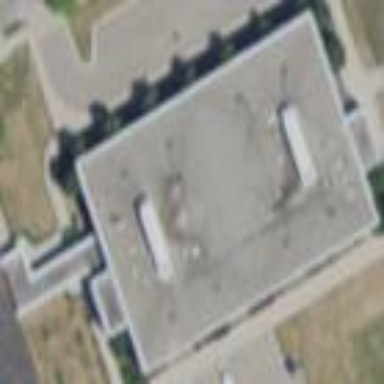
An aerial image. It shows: School building.